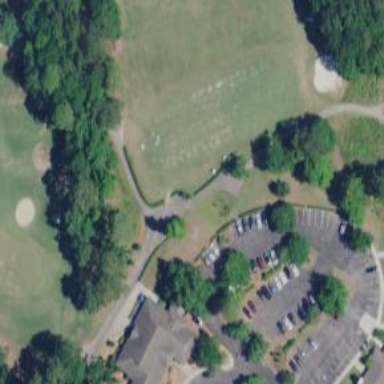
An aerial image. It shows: Golf cartpath that is also road path.